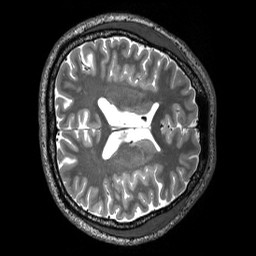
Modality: T2w
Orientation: axial
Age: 28
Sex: male
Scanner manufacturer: siemens
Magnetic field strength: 3 T
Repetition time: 3.2 s
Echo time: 0.565 s